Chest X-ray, AP view. Patient: 33 years old, sex F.
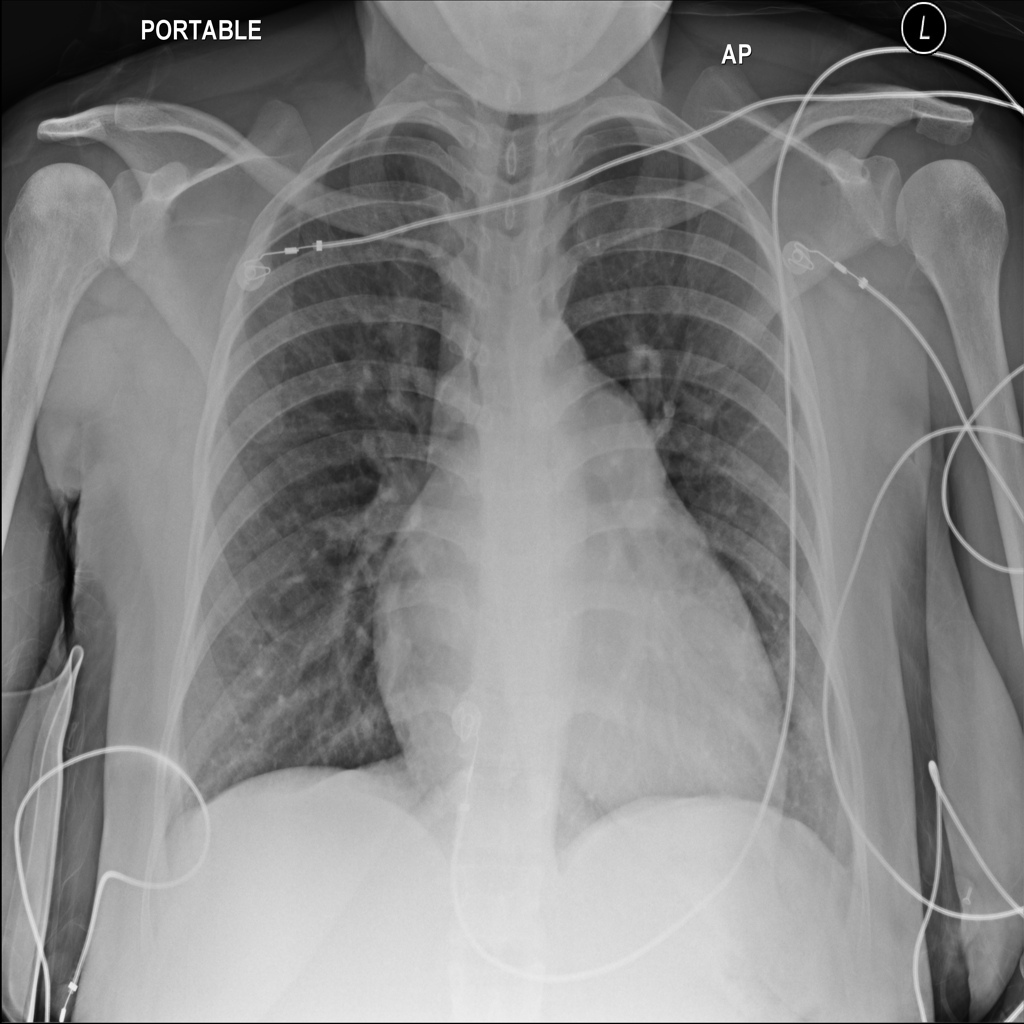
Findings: Cardiomegaly